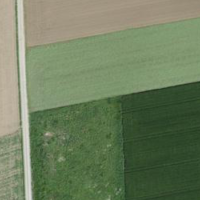
EUNIS habitat code: 52
Species observed at this site:
Melilotus albus